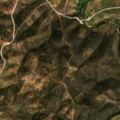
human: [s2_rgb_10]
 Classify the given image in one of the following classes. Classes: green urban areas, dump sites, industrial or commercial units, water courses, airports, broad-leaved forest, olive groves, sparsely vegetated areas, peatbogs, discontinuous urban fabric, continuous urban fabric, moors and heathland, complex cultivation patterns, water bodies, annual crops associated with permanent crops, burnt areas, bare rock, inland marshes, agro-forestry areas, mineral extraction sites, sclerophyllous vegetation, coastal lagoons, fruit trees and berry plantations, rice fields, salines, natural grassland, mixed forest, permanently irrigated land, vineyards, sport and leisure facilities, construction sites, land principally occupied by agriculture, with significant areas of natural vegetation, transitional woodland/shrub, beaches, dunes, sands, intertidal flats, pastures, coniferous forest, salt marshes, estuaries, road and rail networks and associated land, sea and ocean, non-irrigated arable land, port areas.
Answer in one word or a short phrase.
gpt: land principally occupied by agriculture, with significant areas of natural vegetation, broad-leaved forest, transitional woodland/shrub